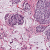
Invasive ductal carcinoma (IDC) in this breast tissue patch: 1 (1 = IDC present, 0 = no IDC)